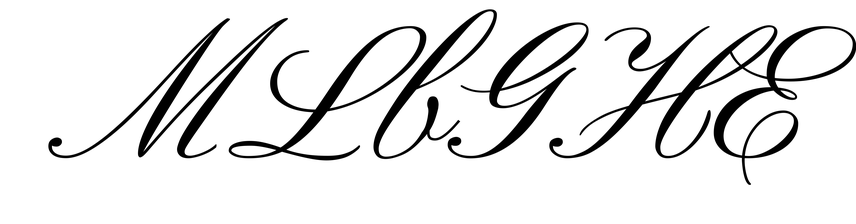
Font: PinyonScript-Regular